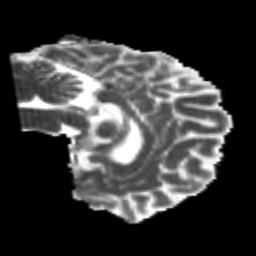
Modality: MD
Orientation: sagittal
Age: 22
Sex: male
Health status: healthy
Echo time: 0.074 s